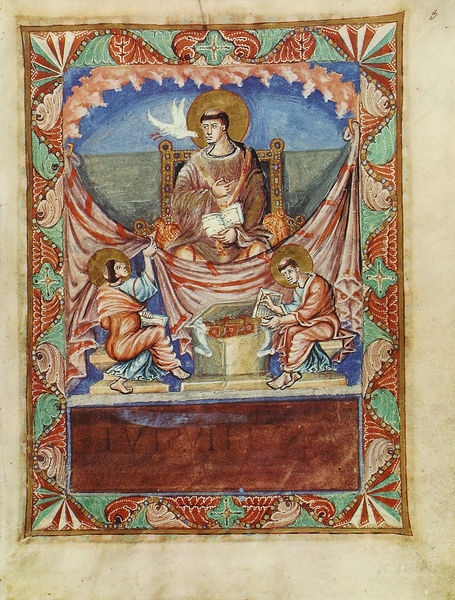
Titel: Sakramentar (Fragment) aus Metz
Künstler: Karl der Kahle
Institution: Paris, Bibliothèque Nationale
Schlagwörter: blau, himmel, mann, umhang, vogel, weiß, grün, menschen, sitzen, braun, grau, männer, stuhl, türkis, rot, tuch, muster, ornament, gesichter, bibel, falten, rahmen, taube, vorhang, mantel, drei, rosa, fliegen, schrift, könig, thron, ornamente, faltenwurf, truhe, buch, kreuz, barfuß, seite, text, kiste, herrscher, buchseite, heiligenschein, nimbus, jesus, mönch, heiliger, heilige, schreiber, ornamentik, handschrift, eingebung, tonsur, glorie, heiliger geist, buchmalerei, evangelist, rahmens, nimben, heilger geist, byzantinisch, heiiger, gregor, velum, raumen